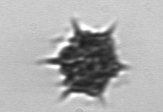
Label: Dictyocha